Question: I'm trying to make this android app and I have some problems. I want to pick a card number in my left spinner, and in the right spinner is my dealers hand, and I pick a card number there aswell.(see Image below)

I can change my cards and the image updates no problem. But when I pick ex 17 and 2, how do I change the text in my Textview? I have a TextView, but cleared the text.
I tried this, but it doesn't work
'''
if(plHand.equals("8") && dlHand.equals("2") || dlHand.equals("3")){
Toast.makeText(this, "IT WORKS!", Toast.LENGTH_LONG).show();
}
'''
I made a Toast just to check if something happens. But nothing happens. But how do I do it? 'plHand' and 'dlHand' is a String Array. I also tried this
'''
if(sp1.getSelectedItem().toString().equals("17") && (sp2).getSelectedItem().toString().equals("Ace"){
Toast.makeText(MainActivity.this, "IT WORKS!", Toast.LENGTH_LONG).show();
}
'''
Hope you guys know what to do!
EDIT: added more code
'''
final String[] plHand = getResources().getStringArray(R.array.yourHand_array);
final String[] dlHand = getResources().getStringArray(R.array.dealerHand_array);
final Spinner sp1 = (Spinner) findViewById(R.id.spinner1);
final Spinner sp2 = (Spinner) findViewById(R.id.spinner2);
'''
The text I want to change is in a String Array aswell, but I don't have to use the String Array, if there is an easier way!
EDIT!!: It works now! Full code is here! <URL>
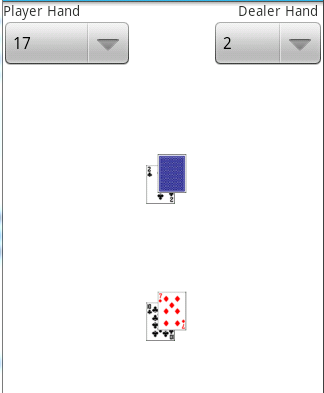
Answer: Just attach the same 'OnItemSelectedListener' to both spinners like the following:
'''
AdapterView.OnItemSelectedListener listener = new AdapterView.OnItemSelectedListener() {
@Override
public void onItemSelected(AdapterView<?> parent, View view, int position, long id) {
String plHandText = sp1.getSelectedItem().toString();
String dlHandText = sp2.getSelectedItem().toString();
if ("17".equals(plHandText) && "2".equals(dlHandText)){
Toast.makeText(MyActivity.this, "It works!", Toast.LENGTH_LONG).show();
}
}
@Override
public void onNothingSelected(AdapterView<?> parent) {
}
}
sp1.setOnItemSelectedListener(listener);
sp2.setOnItemSelectedListener(listener);
'''